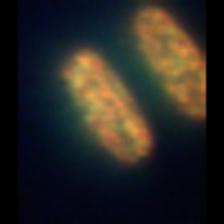
Taxon: Thalassiosira
Group: Diatoms